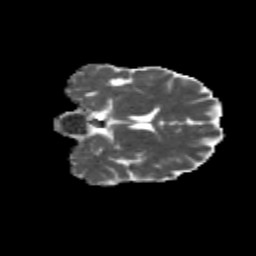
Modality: MD
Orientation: coronal
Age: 53
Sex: male
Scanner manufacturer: siemens
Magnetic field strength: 3 T
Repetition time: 4.71 s
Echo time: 0.0906 s